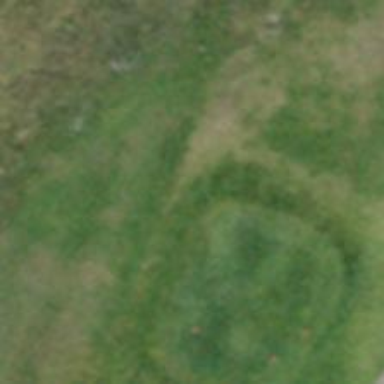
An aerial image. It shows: Golf tee.